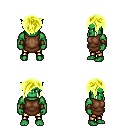
a pixel art fantasy rpg character, male body template, orc, green skin, brown tunic, gold greaves, gold pixie cut hairstyle, cloth bracers, four views (front, back, left, right), 2x2 character sprite sheet, small pixel art, hard edges, no anti-aliasing